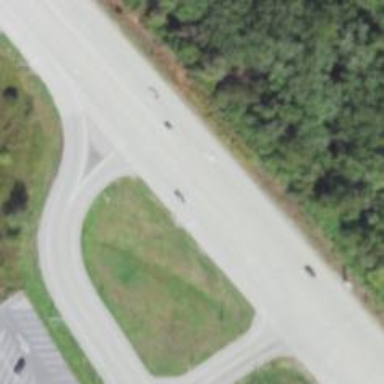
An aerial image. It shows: Trunk highway with expressway features.